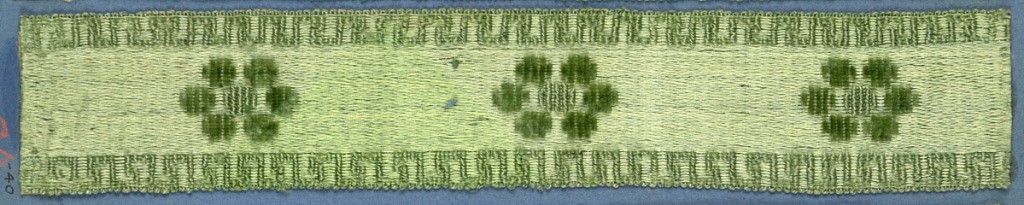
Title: Trimming
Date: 18th century
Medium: silk Technique: supplementary warp pile in a satin foundation (velvet)
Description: Green trimming fragment with a design of an angular stem with leaves.